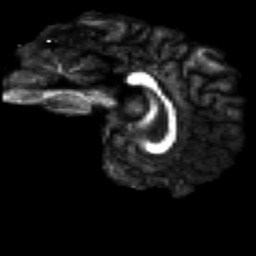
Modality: FA
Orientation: sagittal
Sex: male
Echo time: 0.114 s